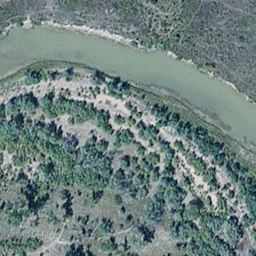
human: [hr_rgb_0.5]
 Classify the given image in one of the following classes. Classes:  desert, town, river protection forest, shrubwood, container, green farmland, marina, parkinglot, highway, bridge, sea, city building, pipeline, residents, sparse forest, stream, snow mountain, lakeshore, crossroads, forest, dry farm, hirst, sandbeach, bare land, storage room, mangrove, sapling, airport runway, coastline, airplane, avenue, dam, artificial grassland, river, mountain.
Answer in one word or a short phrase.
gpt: river